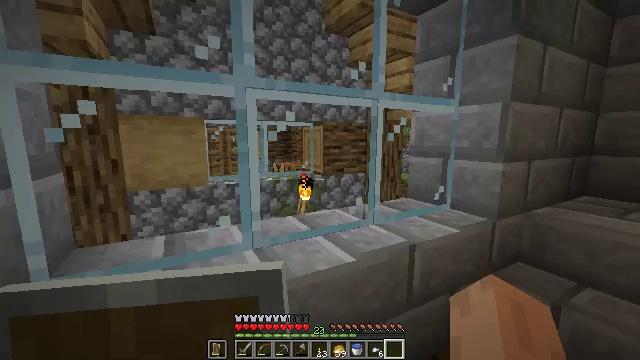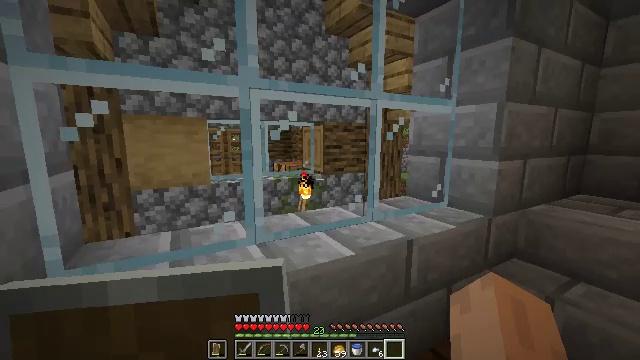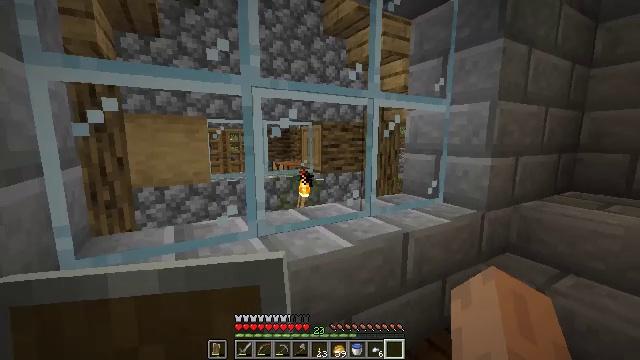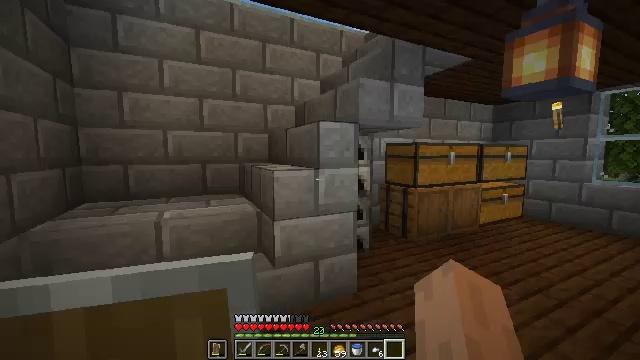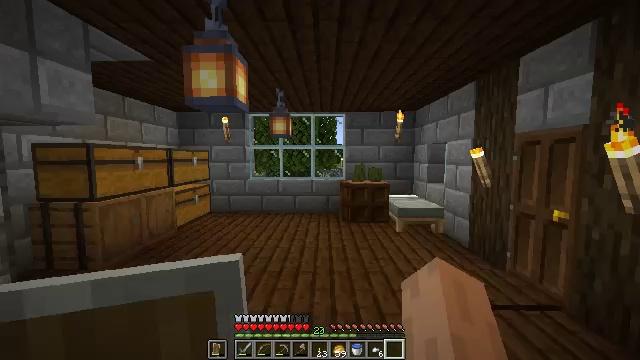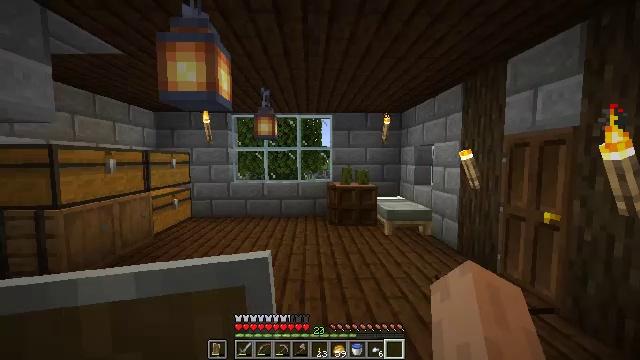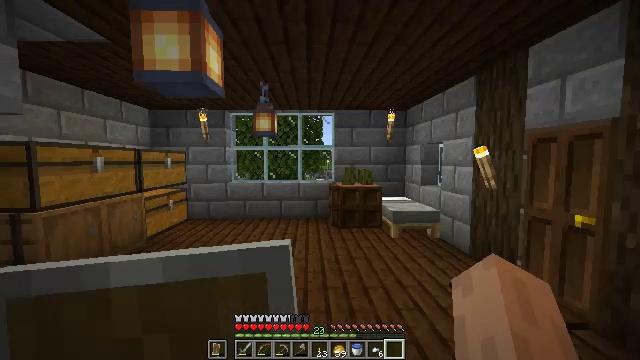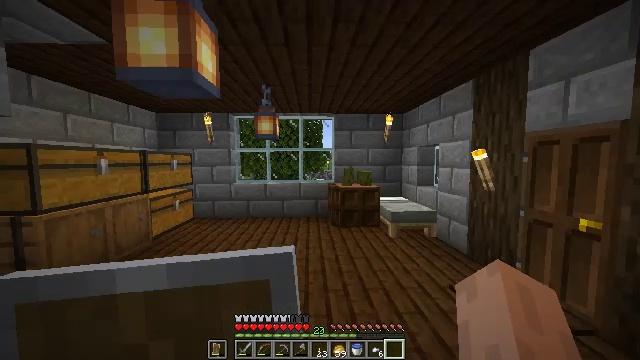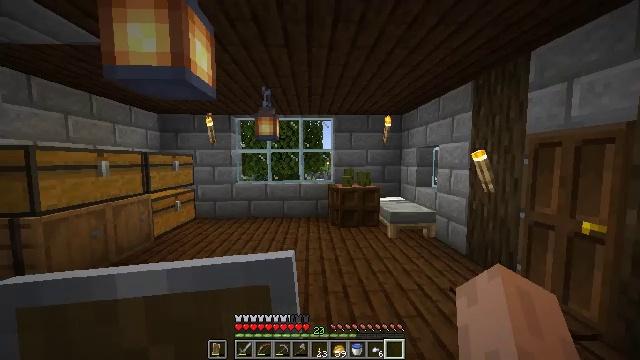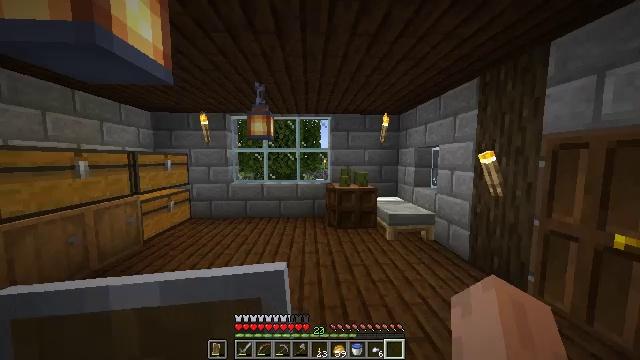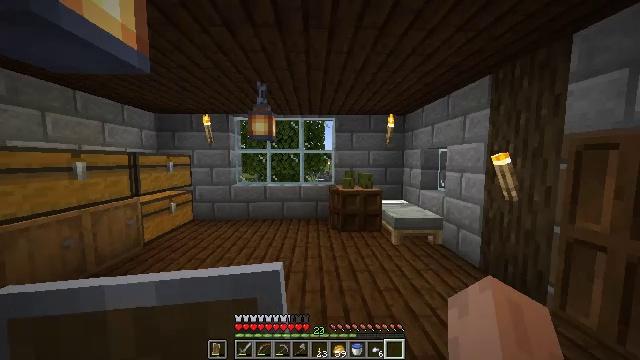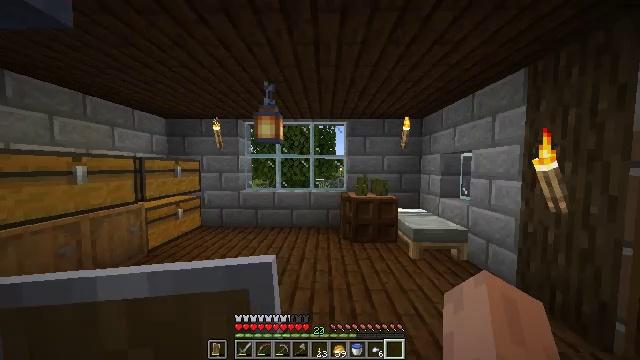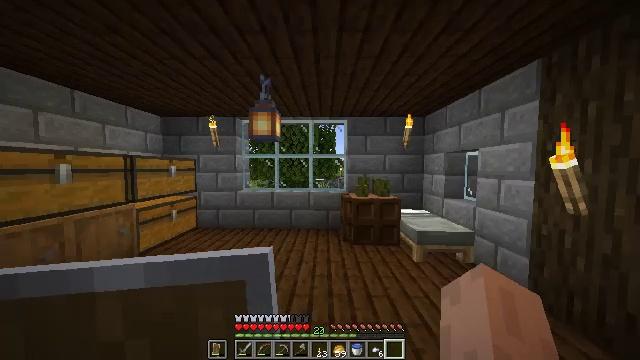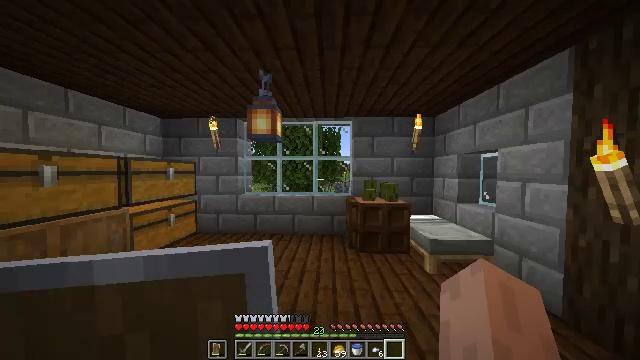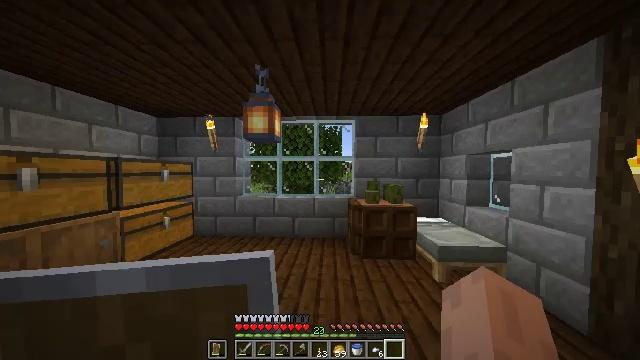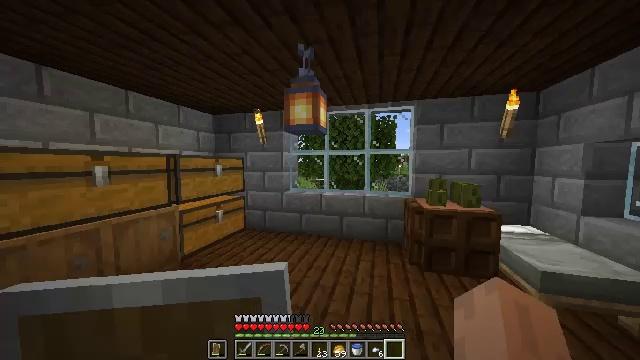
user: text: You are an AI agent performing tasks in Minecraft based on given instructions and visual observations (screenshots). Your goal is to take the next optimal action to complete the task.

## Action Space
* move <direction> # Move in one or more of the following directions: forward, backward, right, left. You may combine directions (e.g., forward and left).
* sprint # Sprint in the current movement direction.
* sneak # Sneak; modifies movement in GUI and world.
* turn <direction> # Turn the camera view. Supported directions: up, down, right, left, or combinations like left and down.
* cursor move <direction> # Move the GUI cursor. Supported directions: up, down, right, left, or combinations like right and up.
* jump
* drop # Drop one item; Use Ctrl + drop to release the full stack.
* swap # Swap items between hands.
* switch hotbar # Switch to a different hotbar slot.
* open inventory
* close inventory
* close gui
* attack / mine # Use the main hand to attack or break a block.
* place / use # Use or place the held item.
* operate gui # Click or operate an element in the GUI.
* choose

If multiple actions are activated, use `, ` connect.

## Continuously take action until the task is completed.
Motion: motion action
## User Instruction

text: Craft shears.
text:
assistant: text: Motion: no_op
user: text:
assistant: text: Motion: no_op
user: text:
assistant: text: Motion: move forward, turn right and up
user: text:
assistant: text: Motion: move forward, turn right
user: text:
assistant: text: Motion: move forward, turn right
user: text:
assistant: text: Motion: move forward, sprint
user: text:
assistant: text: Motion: move forward, sprint
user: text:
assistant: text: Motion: move forward
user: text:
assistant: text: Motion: move forward
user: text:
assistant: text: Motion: move forward, turn left
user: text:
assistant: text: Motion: move forward, turn left and up
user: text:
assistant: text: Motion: move forward
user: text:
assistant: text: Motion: move forward, turn left and up
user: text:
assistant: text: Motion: move forward
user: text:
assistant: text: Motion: move forward, turn left and down
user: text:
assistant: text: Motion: move forward, turn left
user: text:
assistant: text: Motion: move forward
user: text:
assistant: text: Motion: move forward
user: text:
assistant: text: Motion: move forward
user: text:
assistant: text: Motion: move forward
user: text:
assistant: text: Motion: move forward, turn right and up
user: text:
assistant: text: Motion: move forward
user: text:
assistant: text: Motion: move forward
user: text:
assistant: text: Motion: move forward
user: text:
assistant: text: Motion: move forward
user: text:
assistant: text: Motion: move forward
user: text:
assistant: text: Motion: move forward, turn up
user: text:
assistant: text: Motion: move forward, jump
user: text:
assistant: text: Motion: move forward, turn left and up, jump
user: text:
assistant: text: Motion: move forward, turn left and up